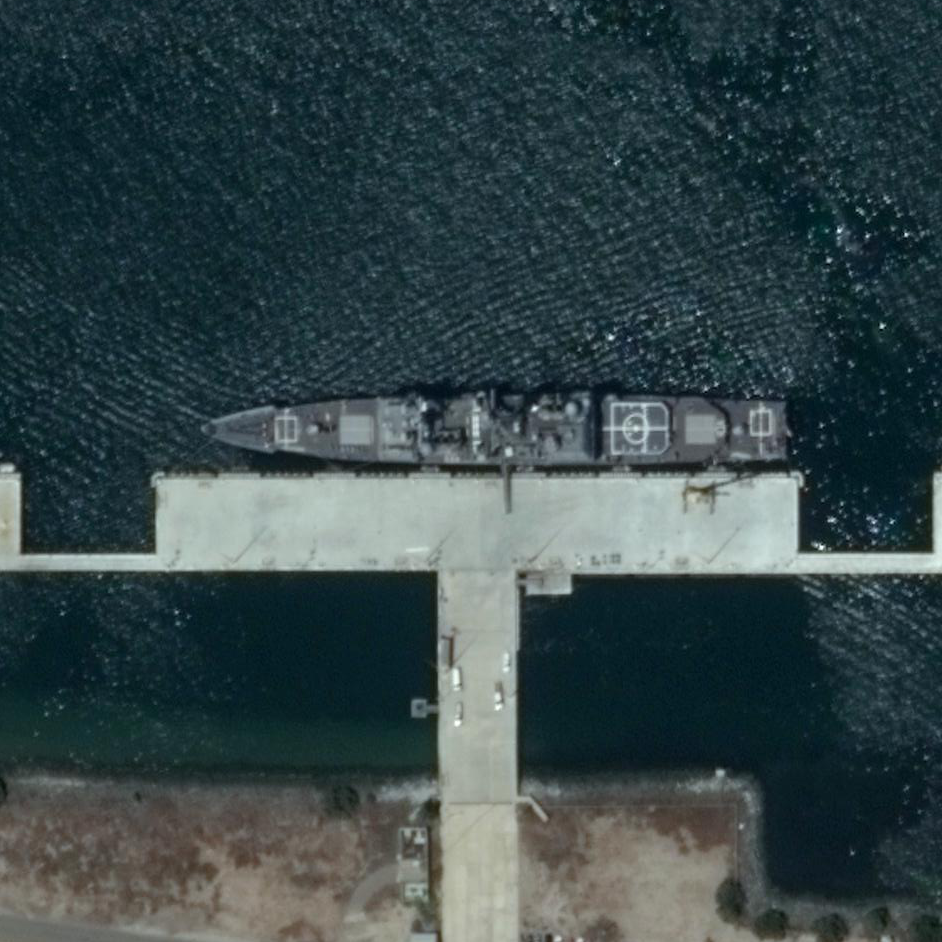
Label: cruiser